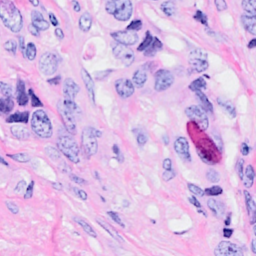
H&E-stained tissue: Breast